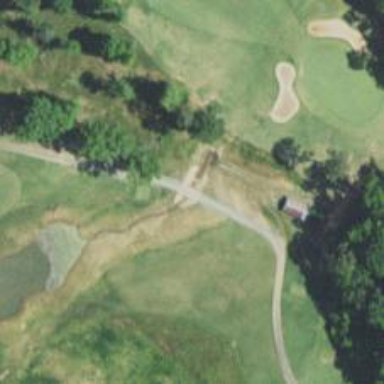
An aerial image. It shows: Service road with bridge used as golf cart path.